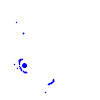
Particle: kaon